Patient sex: F
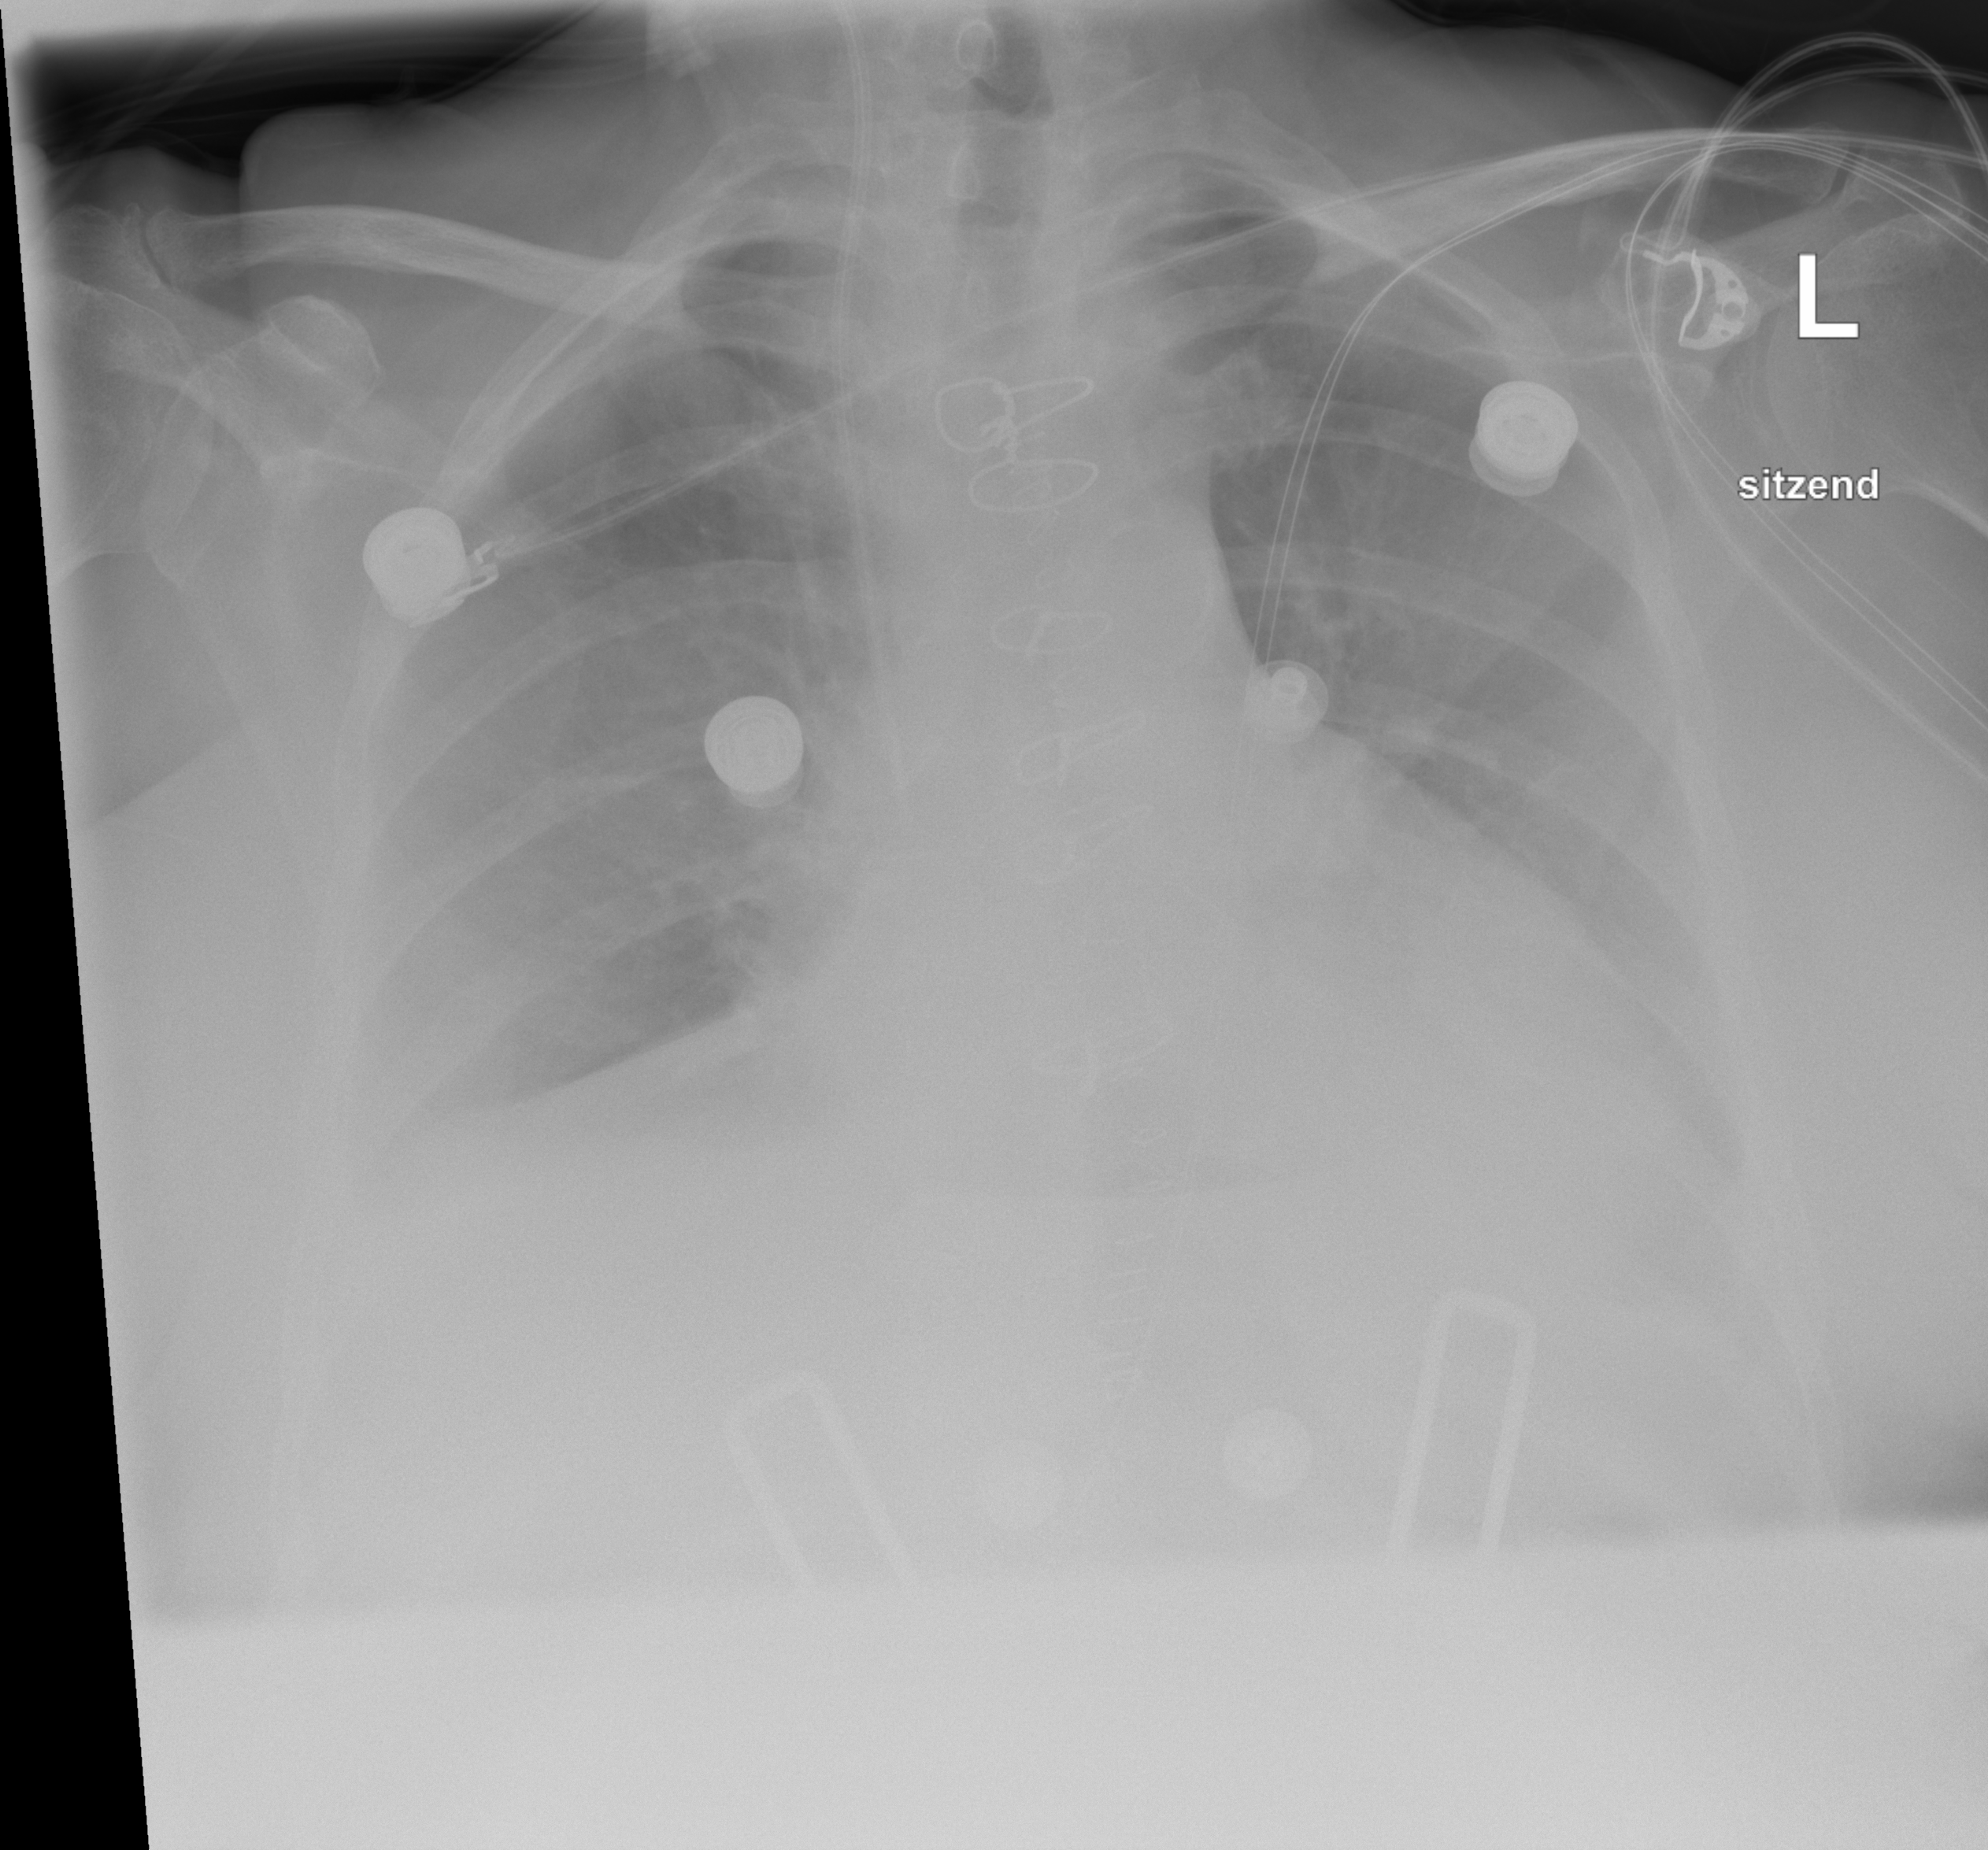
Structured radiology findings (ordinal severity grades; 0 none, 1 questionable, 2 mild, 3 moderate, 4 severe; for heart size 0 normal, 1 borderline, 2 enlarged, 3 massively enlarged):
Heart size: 0
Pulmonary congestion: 1
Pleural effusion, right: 2
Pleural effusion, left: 2
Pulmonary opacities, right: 2
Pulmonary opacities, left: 0
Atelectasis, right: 0
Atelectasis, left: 0